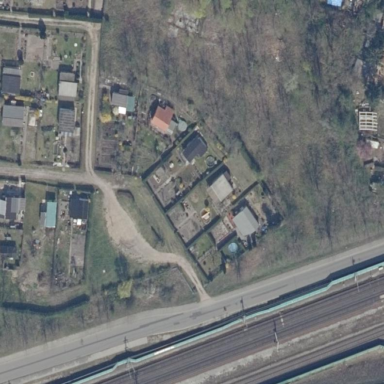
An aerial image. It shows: Allotments area.